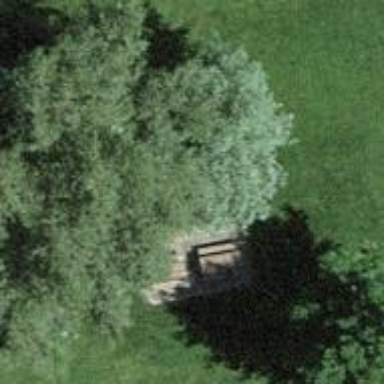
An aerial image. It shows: Bench for seating.